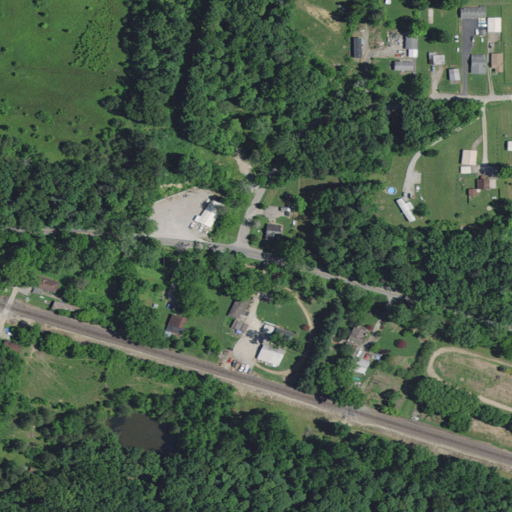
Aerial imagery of valley in Indiana named Pieiss Hollow containing deciduous forest, open development, mixed forest, pasture, low intensity development, grassland, medium intensity development, and herbaceous wetlands